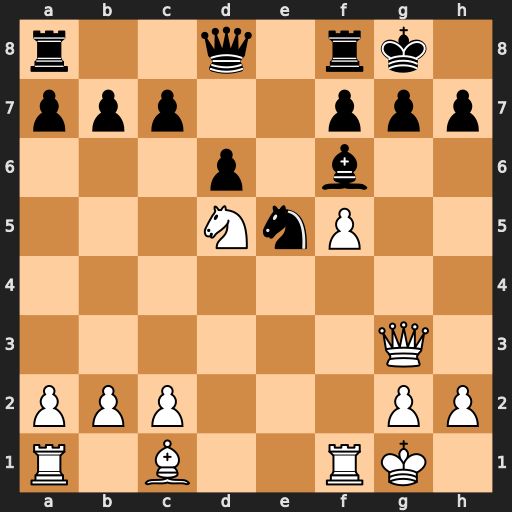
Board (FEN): r2q1rk1/ppp2ppp/3p1b2/3NnP2/8/6Q1/PPP3PP/R1B2RK1
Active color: w
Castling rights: -
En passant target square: -
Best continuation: Nxf6+ Qxf6 Bg5